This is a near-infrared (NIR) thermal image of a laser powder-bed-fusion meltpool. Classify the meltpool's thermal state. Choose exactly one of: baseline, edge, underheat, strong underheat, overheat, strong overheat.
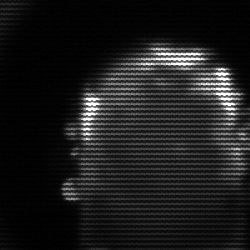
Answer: baseline